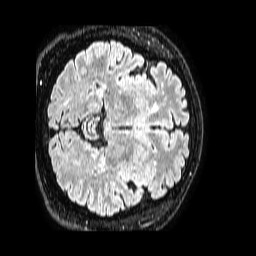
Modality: FLAIR
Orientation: axial
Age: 44
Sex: male
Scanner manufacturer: philips
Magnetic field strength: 1.5 T
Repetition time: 4.8 s
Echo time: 0.3 s